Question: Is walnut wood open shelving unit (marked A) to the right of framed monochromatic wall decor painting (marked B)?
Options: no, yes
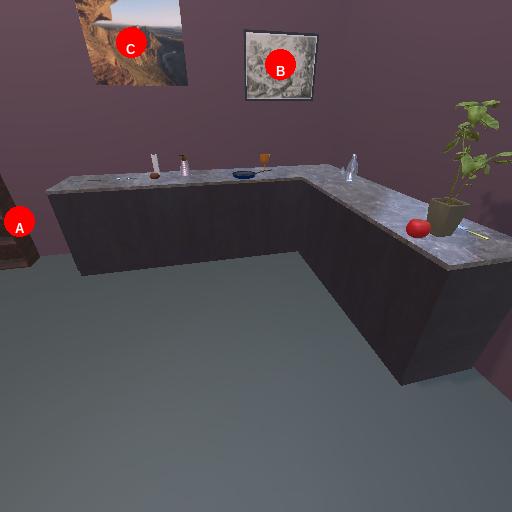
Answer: no